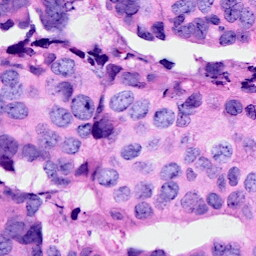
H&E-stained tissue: Breast